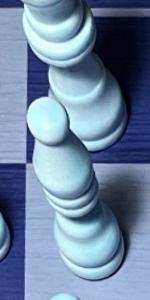
Label: Bishop_White